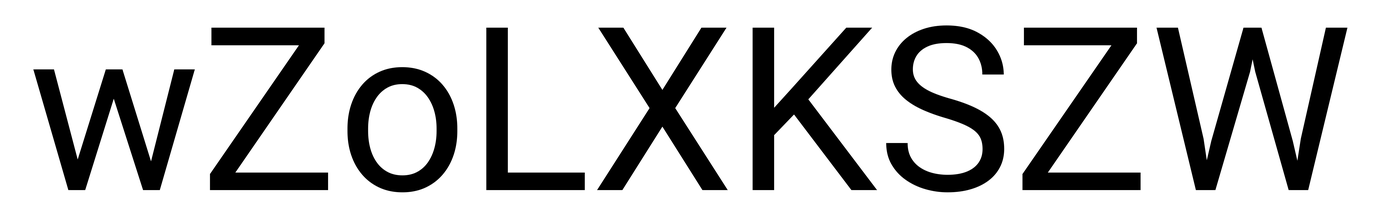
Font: Roboto_Regular